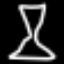
Label: hourglass